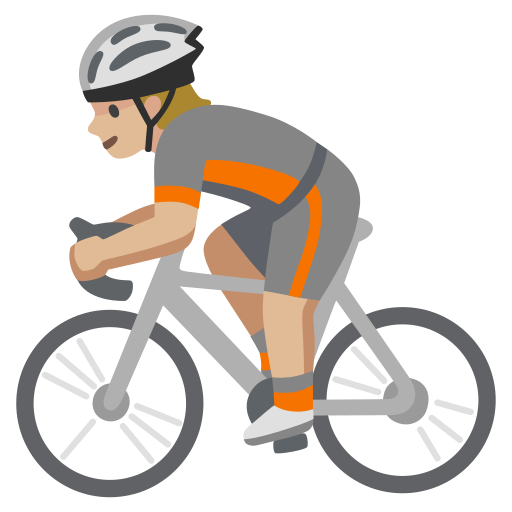
Emoji: 🚴🏼